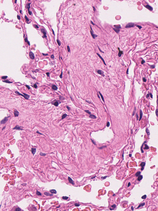
Tumor epithelial tissue: no
Tumor-associated stroma tissue: no
Normal tissue: yes